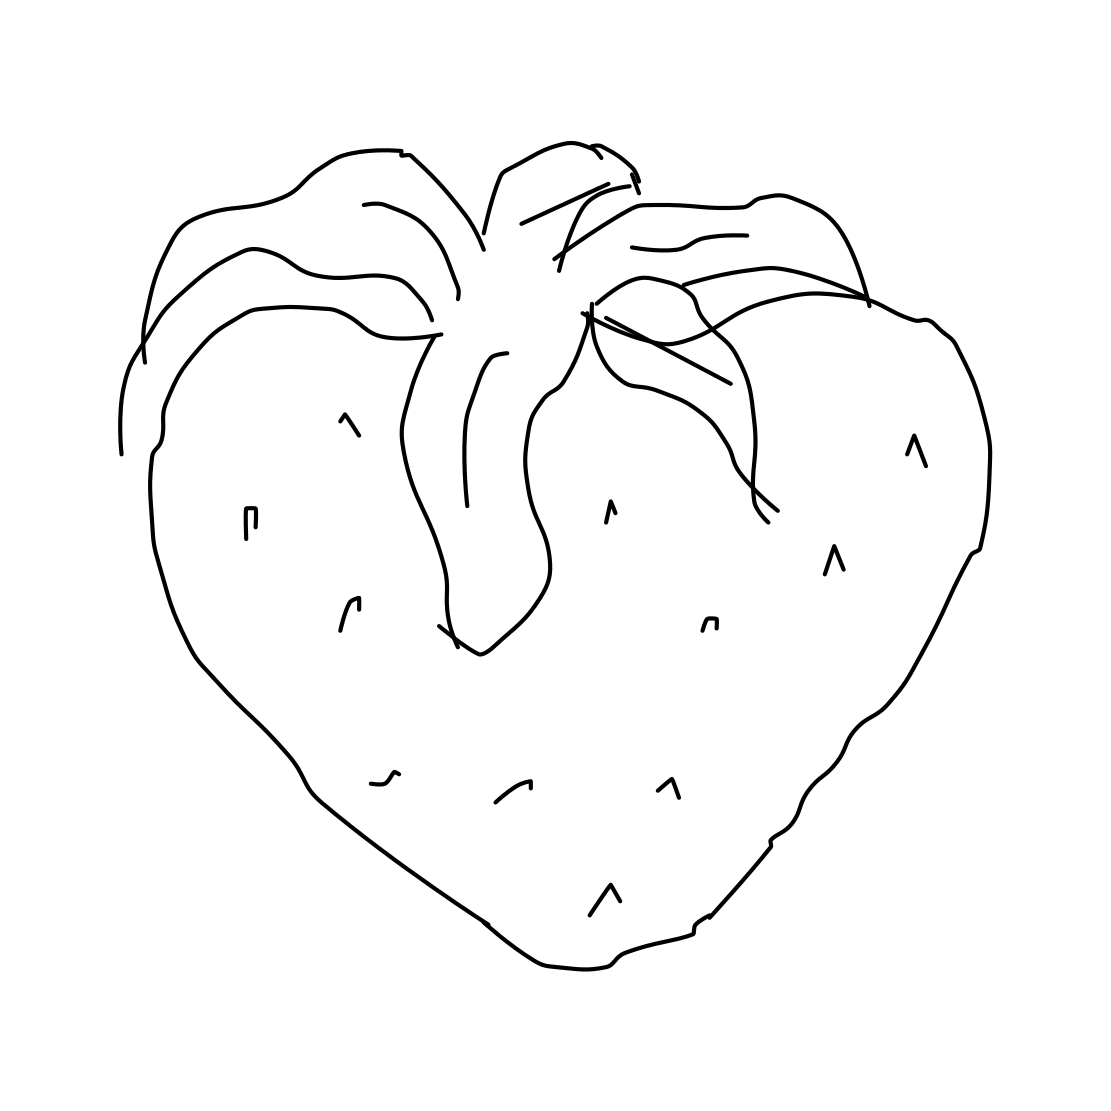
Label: strawberry